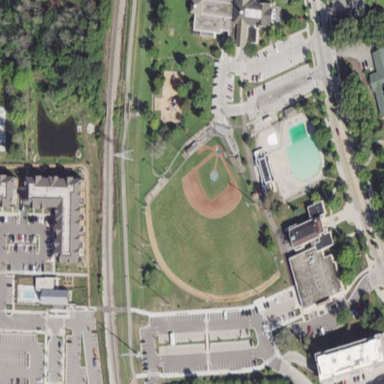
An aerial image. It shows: Baseball pitch for leisure land activities.